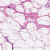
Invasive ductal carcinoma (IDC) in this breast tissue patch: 0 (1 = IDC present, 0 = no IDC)